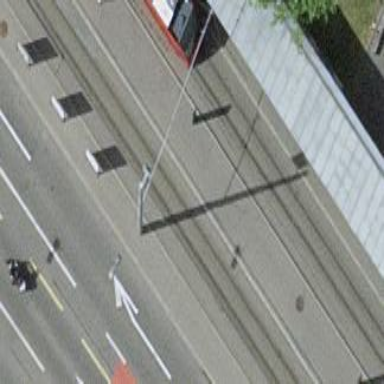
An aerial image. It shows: Asphalt platform for tram on the railway.